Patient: sex F, age 33
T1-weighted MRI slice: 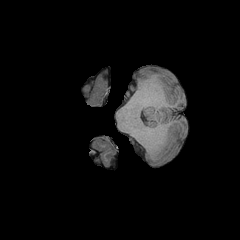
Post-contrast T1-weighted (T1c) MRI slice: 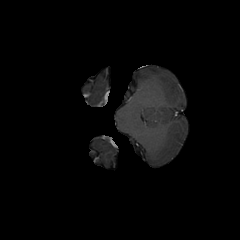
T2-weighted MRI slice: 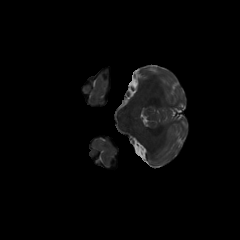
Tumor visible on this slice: no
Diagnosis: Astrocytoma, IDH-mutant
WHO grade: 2